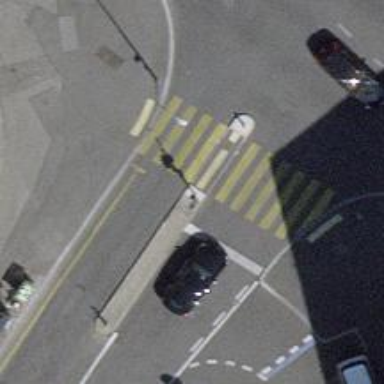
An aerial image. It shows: Road crossing with traffic signals and pedestrian island.